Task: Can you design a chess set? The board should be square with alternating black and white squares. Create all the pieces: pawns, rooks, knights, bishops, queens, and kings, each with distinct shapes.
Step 4884:
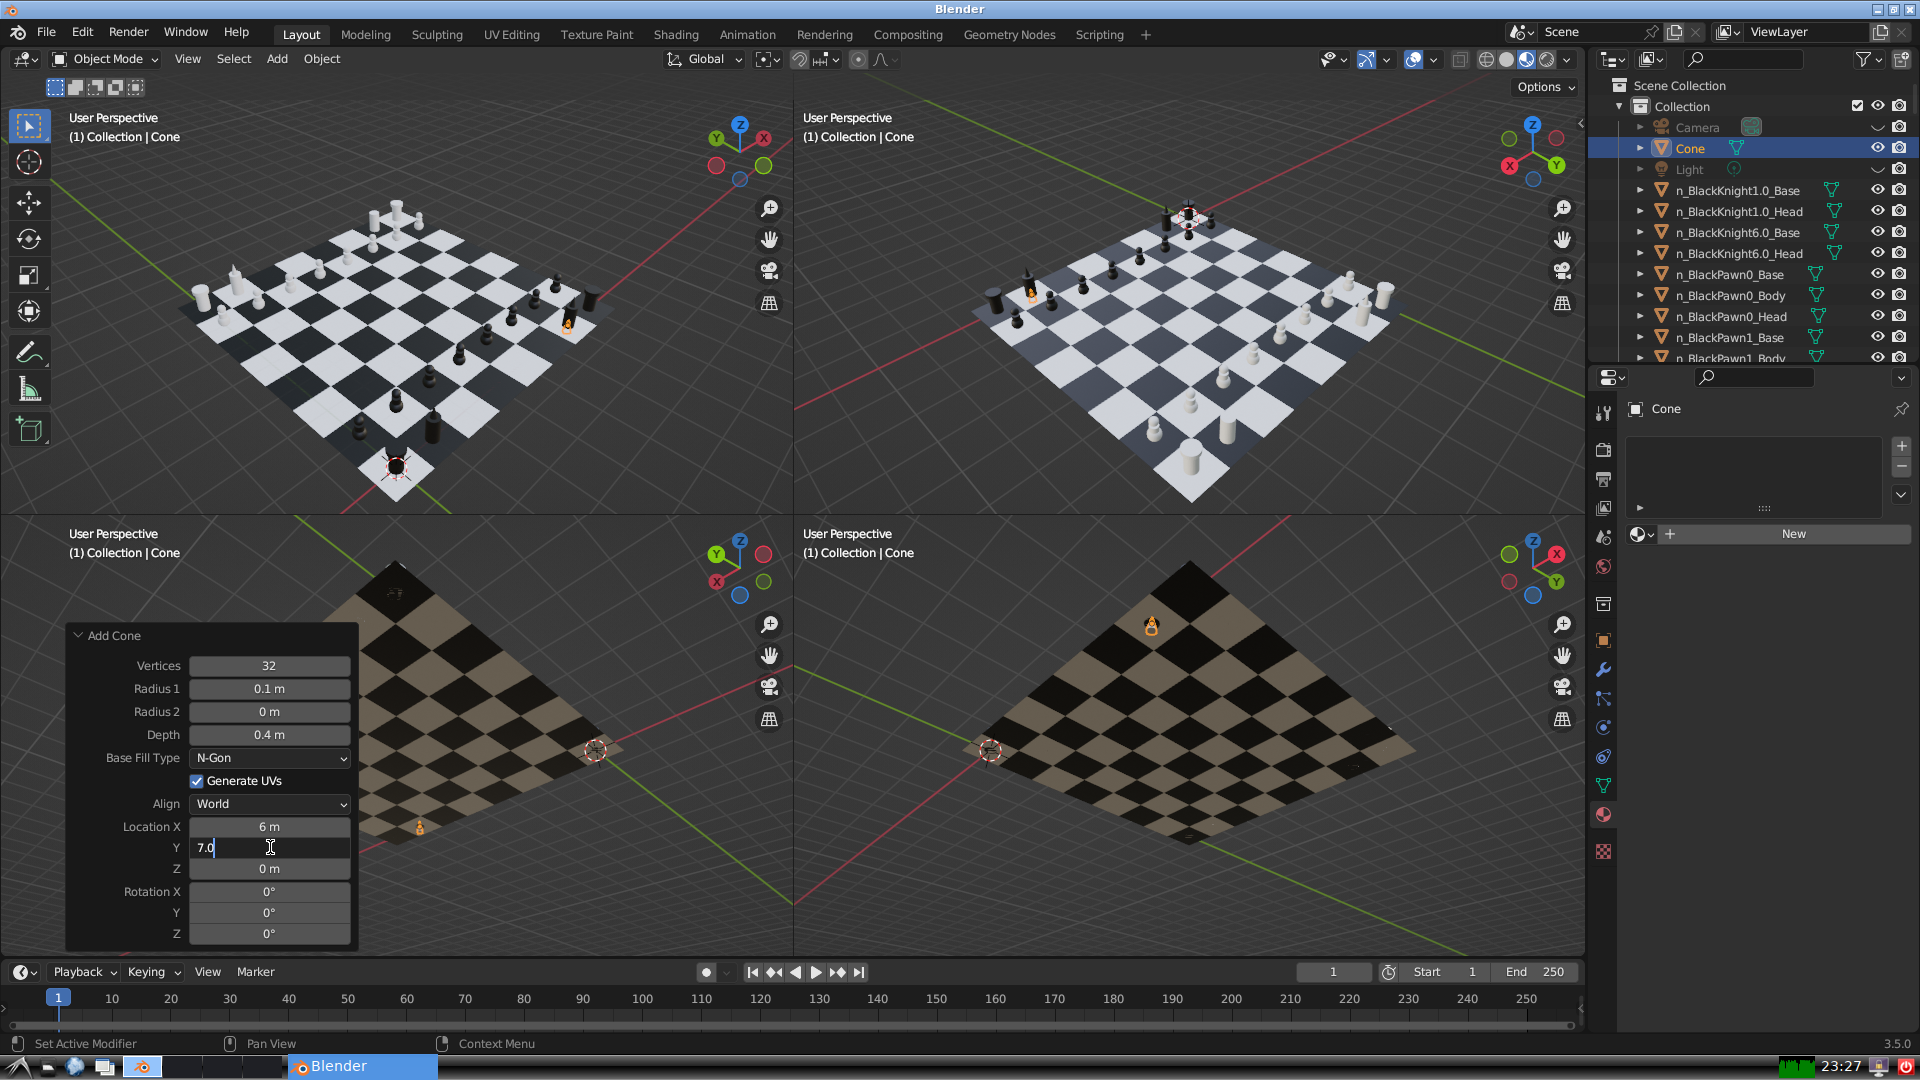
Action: {"key_press": ['Return']}